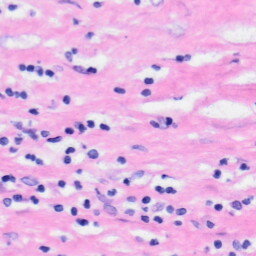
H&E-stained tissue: Liver